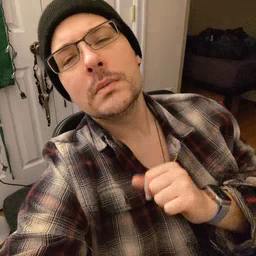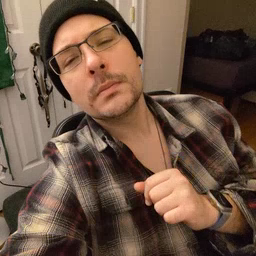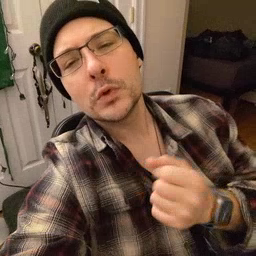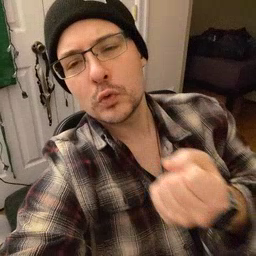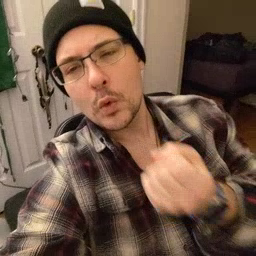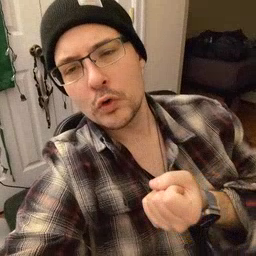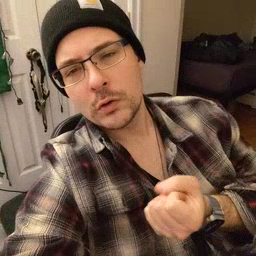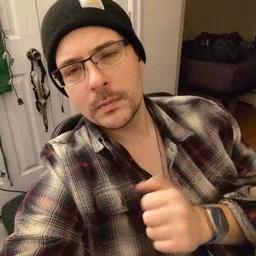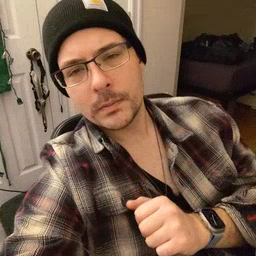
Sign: drawer